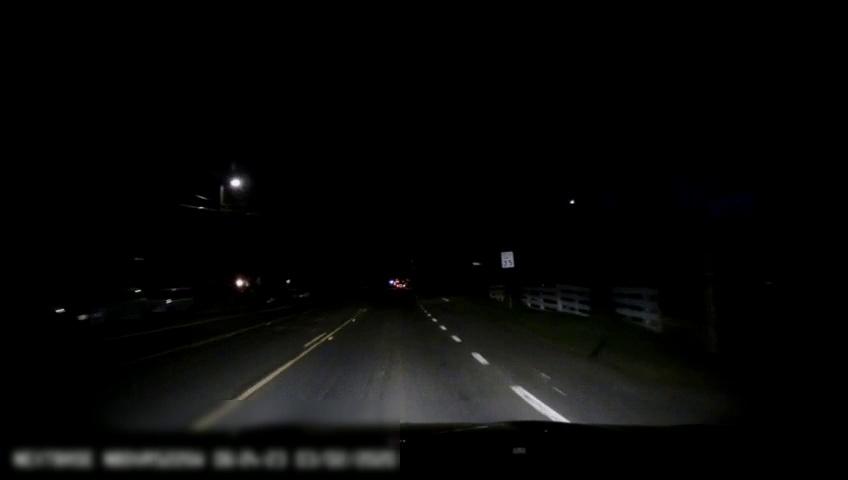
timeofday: Night
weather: Other
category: Drivable Space
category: Vehicles | SUV
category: Vehicles | Car
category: Vehicles | Car
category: Lanes | Current Lane
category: Lanes | Current Lane
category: Lanes | Alternate Lane
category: Lanes | Alternate Lane
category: Lanes | Alternate Lane
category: Traffic | Signs